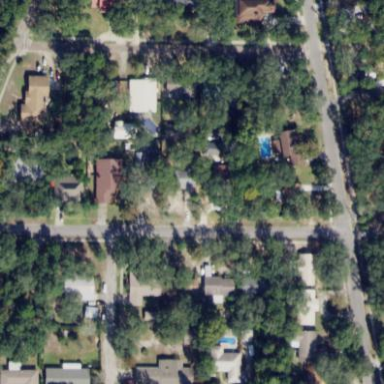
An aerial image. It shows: Residential area consisting of single-family homes.